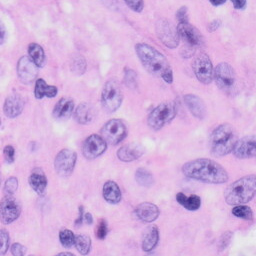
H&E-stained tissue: Skin